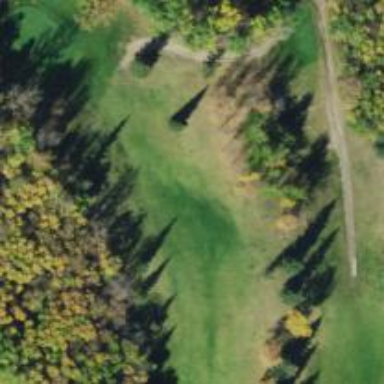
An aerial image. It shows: Golf hole.